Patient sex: F
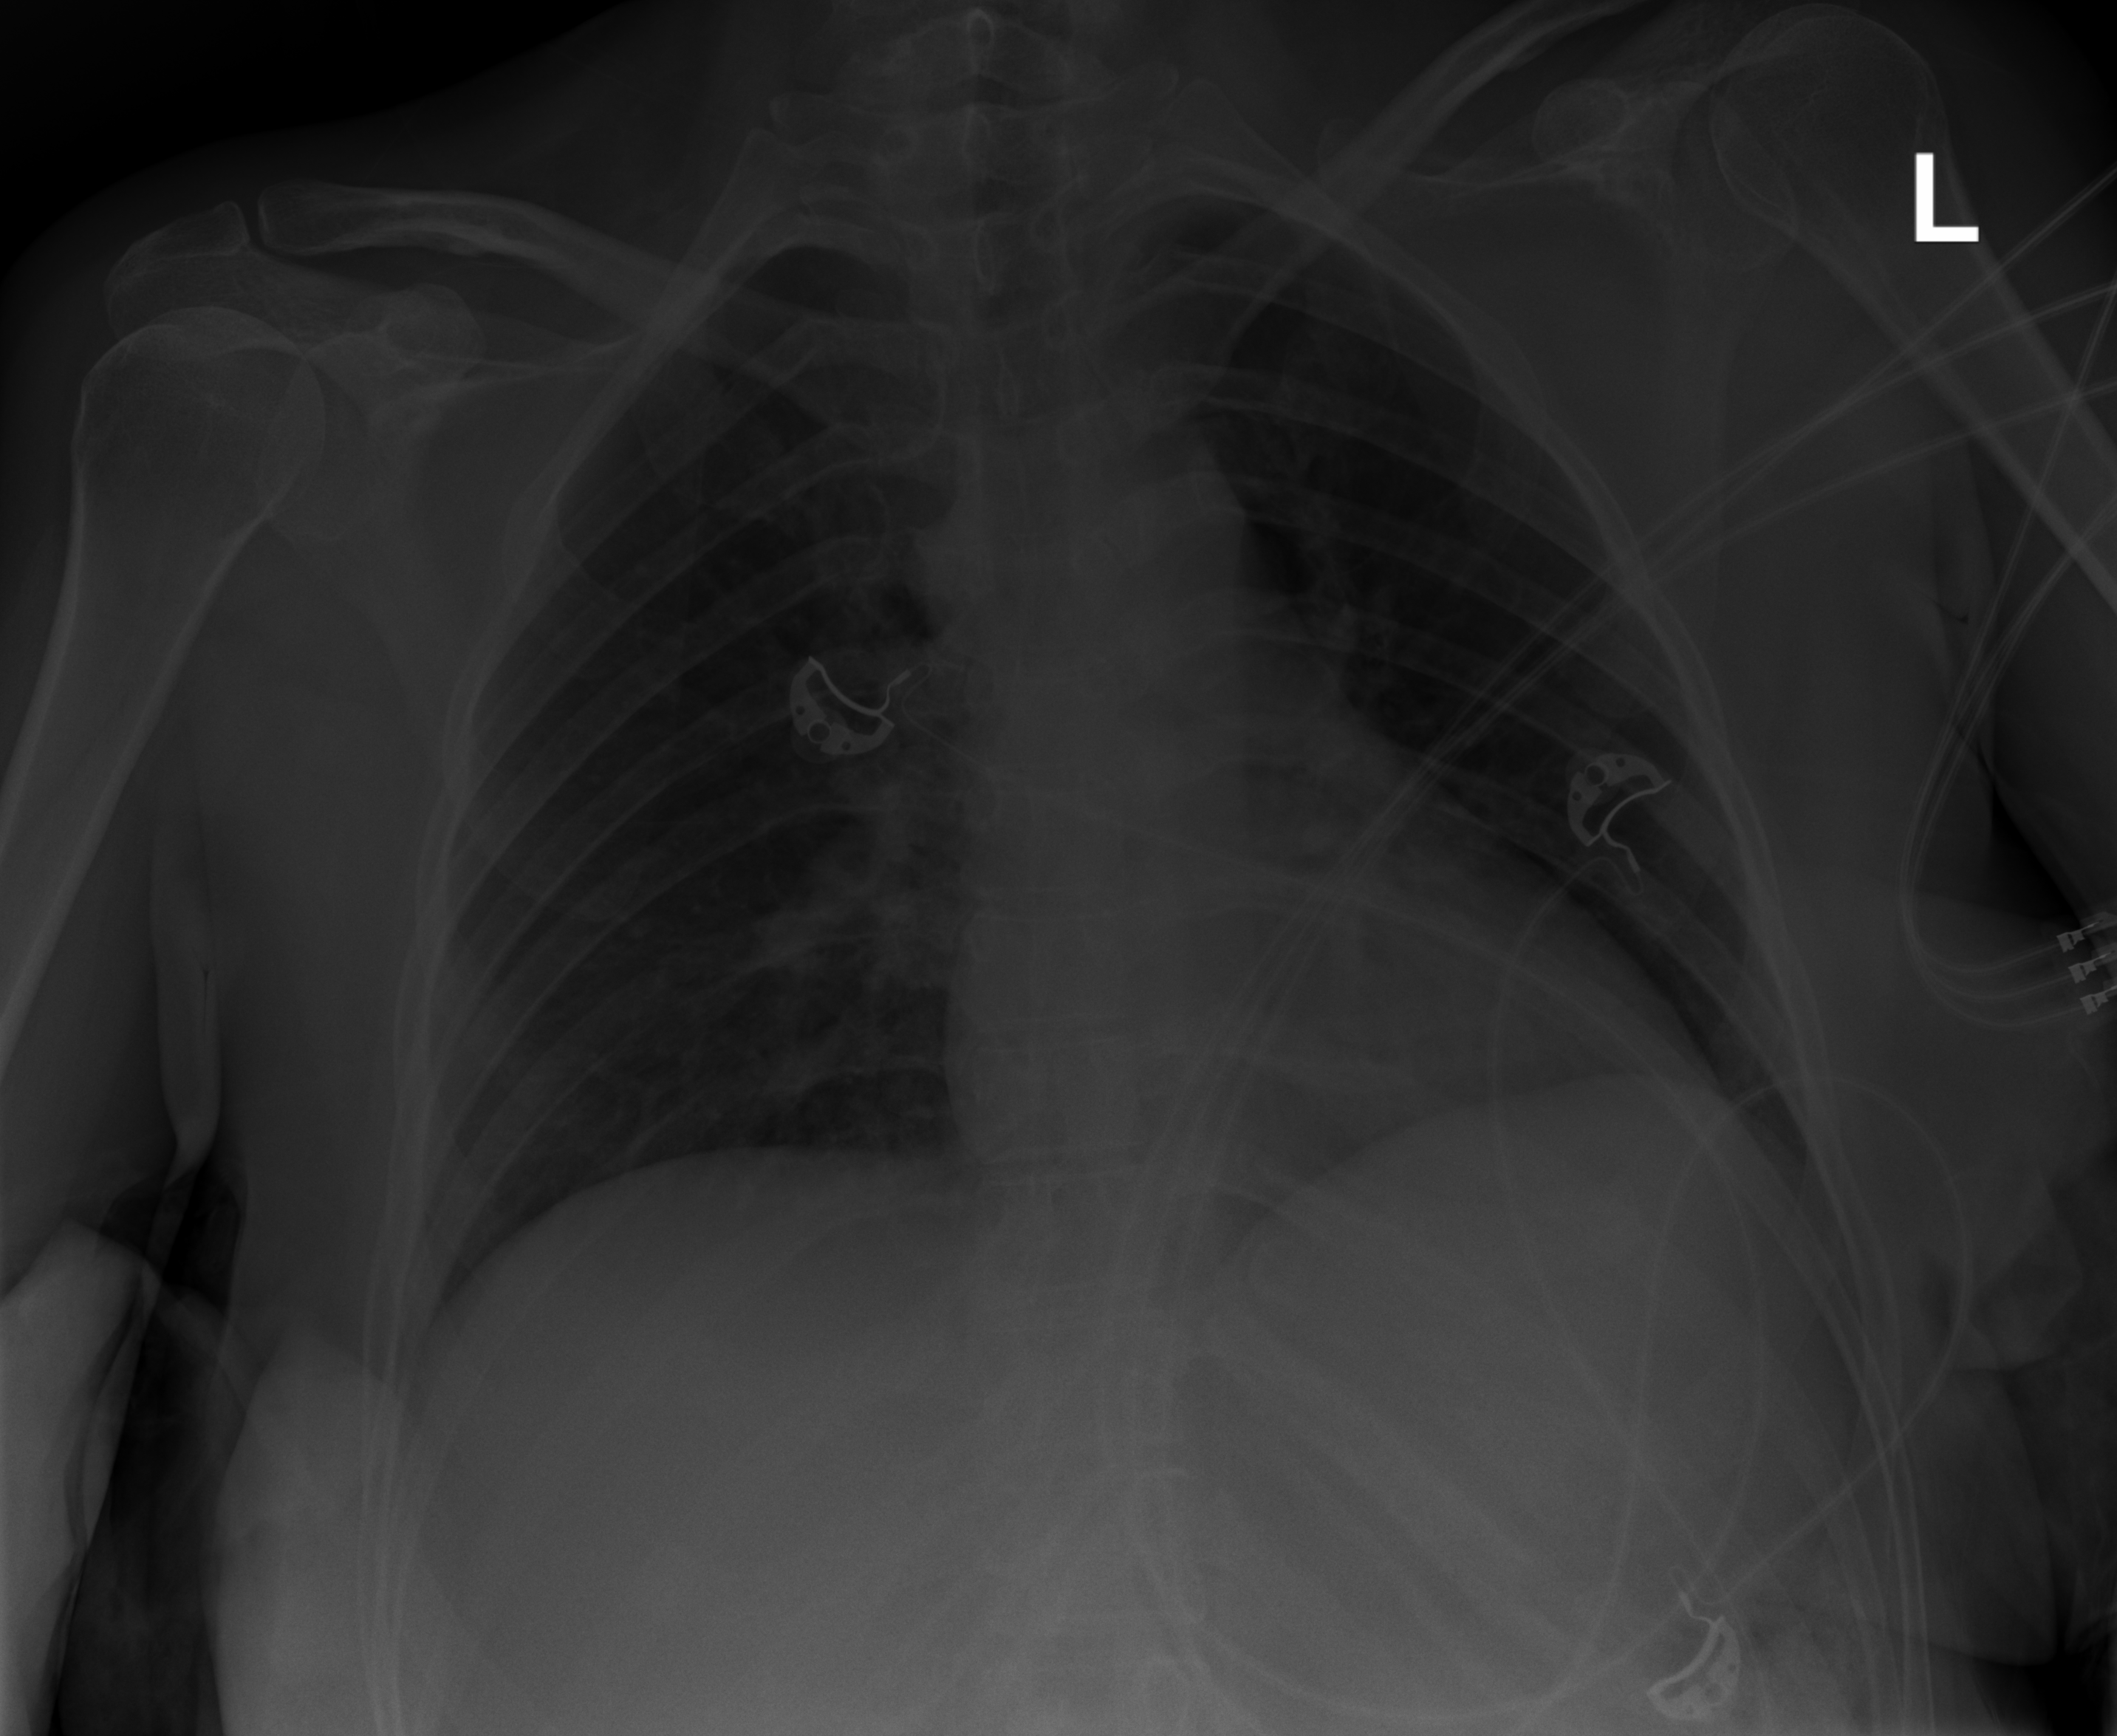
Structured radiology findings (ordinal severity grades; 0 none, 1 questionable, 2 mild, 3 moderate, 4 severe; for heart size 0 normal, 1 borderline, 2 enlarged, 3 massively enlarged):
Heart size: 0
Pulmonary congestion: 0
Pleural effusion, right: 2
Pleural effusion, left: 3
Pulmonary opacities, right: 0
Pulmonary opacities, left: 2
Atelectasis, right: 3
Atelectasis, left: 3